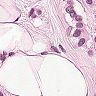
Metastatic tissue present: yes